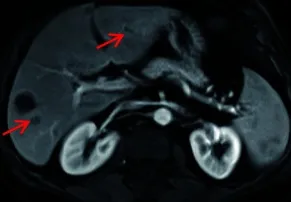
(A) Liver metastases detected using magnetic resonance imaging (MRI) in November 2019.
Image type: radiology (mri)